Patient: sex M, age 61
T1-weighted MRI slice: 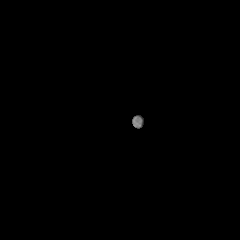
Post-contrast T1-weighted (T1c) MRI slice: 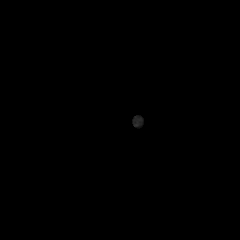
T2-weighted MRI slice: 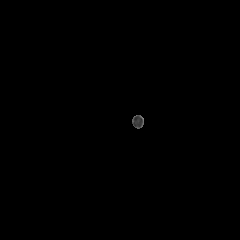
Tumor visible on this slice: no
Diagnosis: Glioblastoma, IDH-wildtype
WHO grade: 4